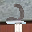
Label: 2